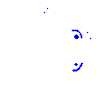
Particle: pion